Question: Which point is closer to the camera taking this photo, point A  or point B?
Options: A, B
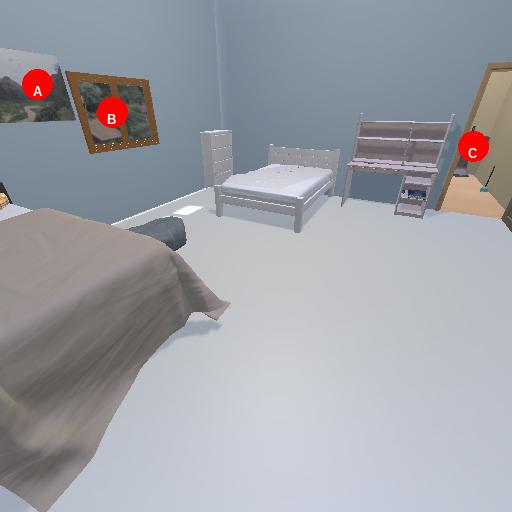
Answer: A